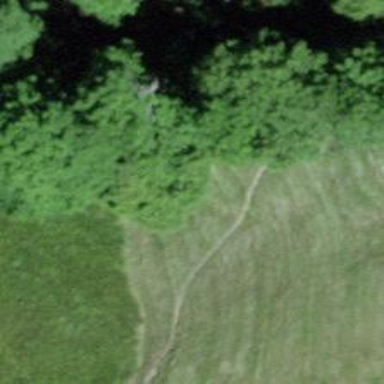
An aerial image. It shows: Path covered with grass.